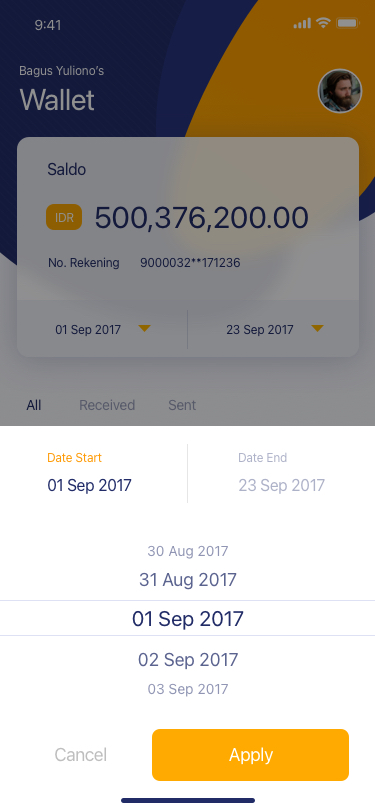
Text in this UI design:
Bagus Yuliono’s
Wallet
Saldo
No. Rekening
9000032**171236
 500,376,200.00
IDR
01 Sep 2017
23 Sep 2017
4 Sep 2017
Transfer from BCA Anisa
+ 3,000,000.00
Transfer from BRI Anisa
+ 2,000,000.00
7 Sep 2017
2 Sep 2017
NIB Split Fee Prima…
- 1,500,000.00
Transfer to Nina
- 300,000.00
All
Received
Sent
01 Sep 2017
31 Aug 2017
30 Aug 2017
02 Sep 2017
03 Sep 2017
Apply
Cancel
Date Start
01 Sep 2017
23 Sep 2017
Date End